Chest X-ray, PA view. Patient: 40 years old, sex F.
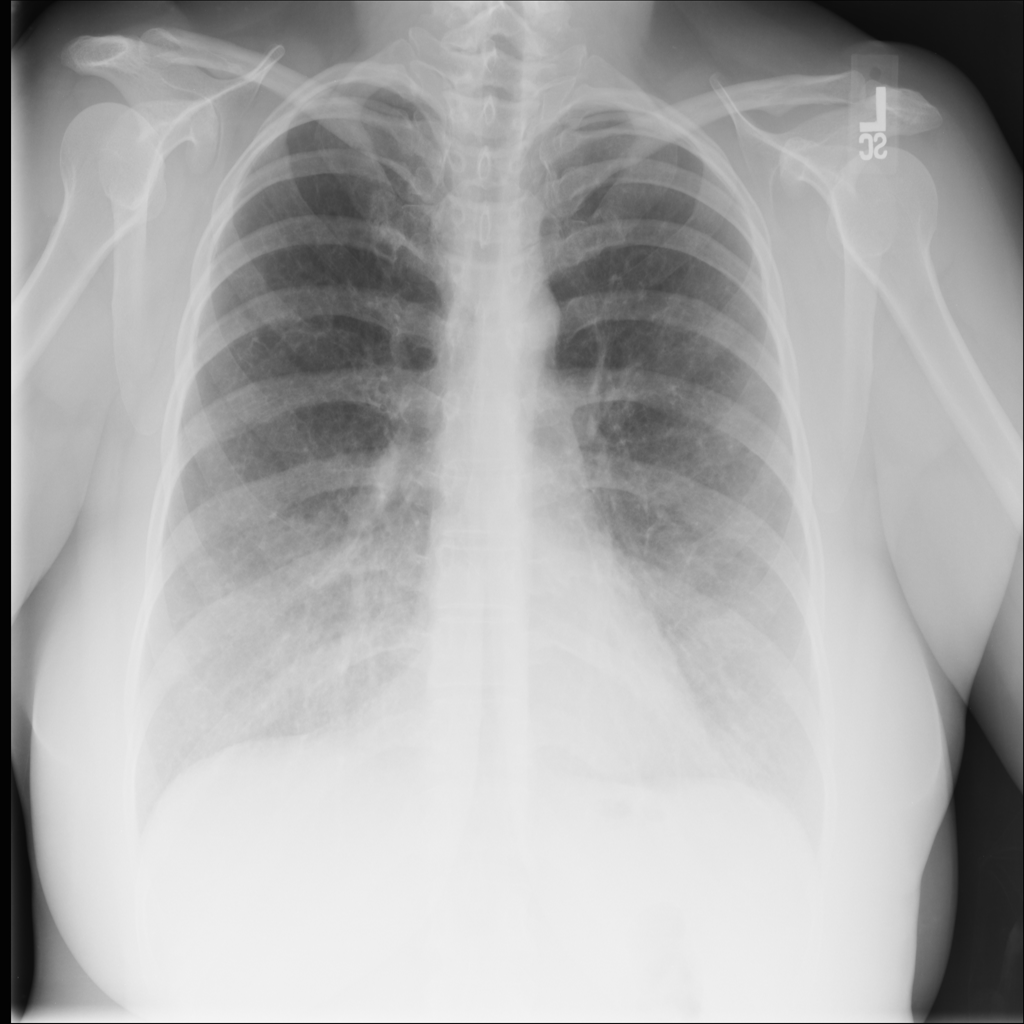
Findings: No Finding